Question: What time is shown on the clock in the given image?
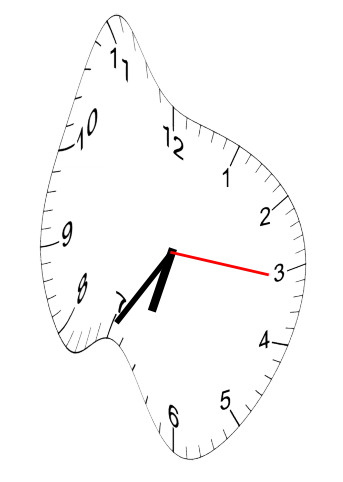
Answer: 06:35:16